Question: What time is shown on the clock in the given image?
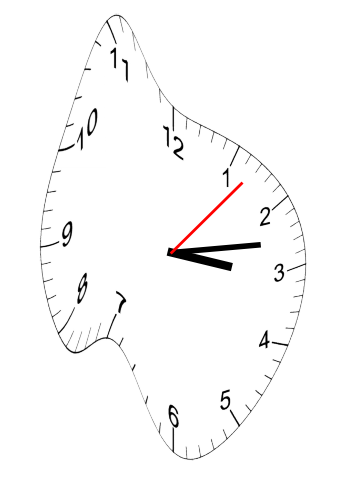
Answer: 03:13:07